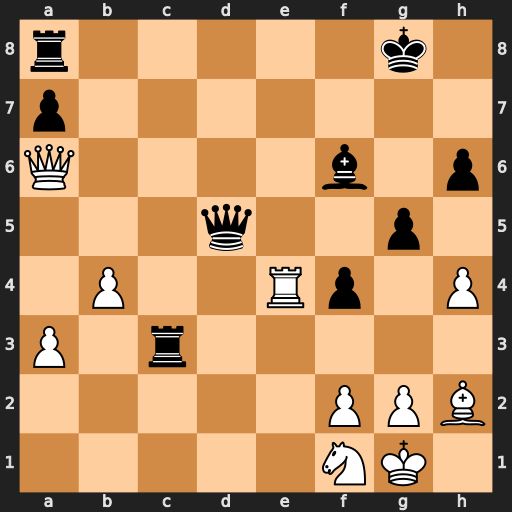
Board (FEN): r5k1/p7/Q4b1p/3q2p1/1P2Rp1P/P1r5/5PPB/5NK1
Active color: w
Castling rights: -
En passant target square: -
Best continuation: Qxf6 Qxe4 Qxc3